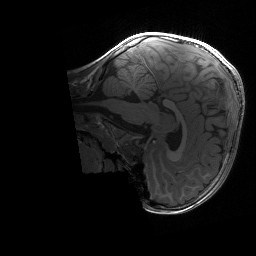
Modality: T1w
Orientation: sagittal
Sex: male
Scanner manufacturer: siemens
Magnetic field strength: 3 T
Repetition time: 1.9 s
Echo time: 0.00243 s